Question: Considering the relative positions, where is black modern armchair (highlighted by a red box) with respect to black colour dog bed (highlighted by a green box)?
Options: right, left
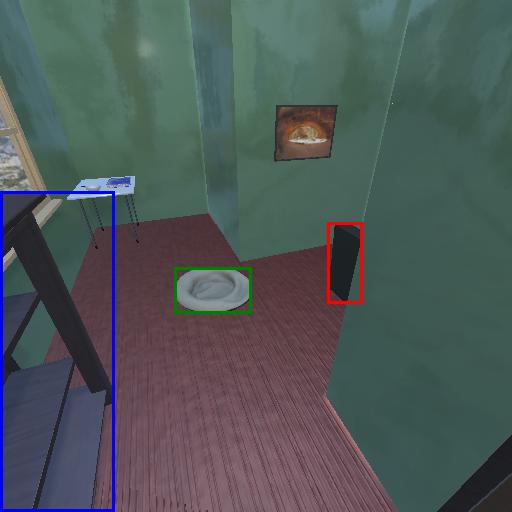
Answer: right